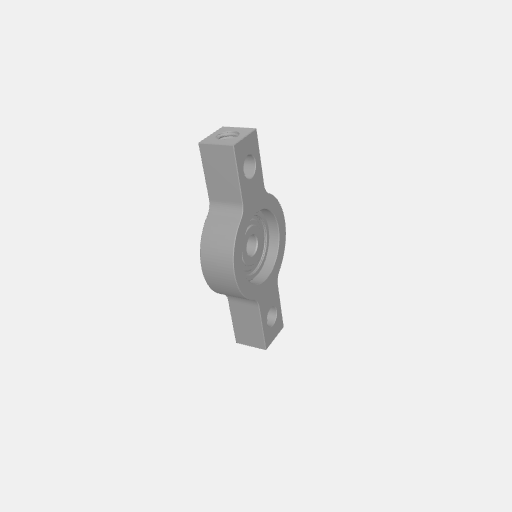
Part: Side2Post1PillowBlock4ID